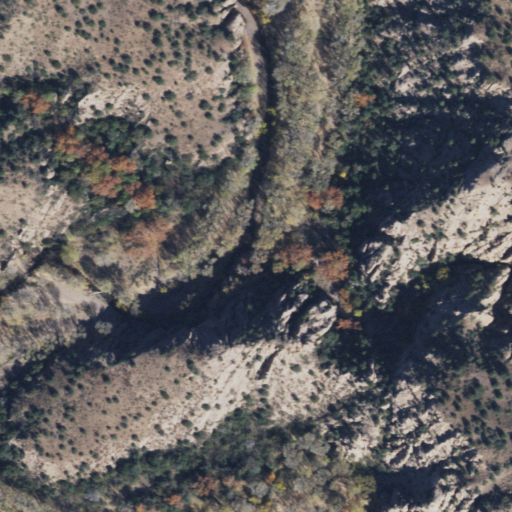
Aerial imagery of valley in Arizona named Fritz Canyon containing shrub, woody wetlands, and grassland